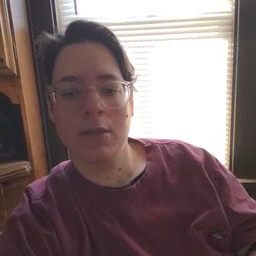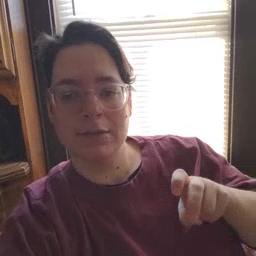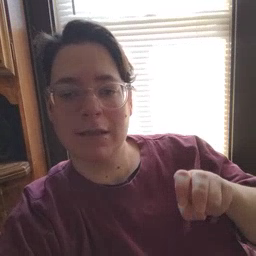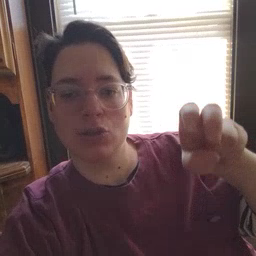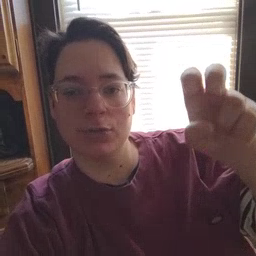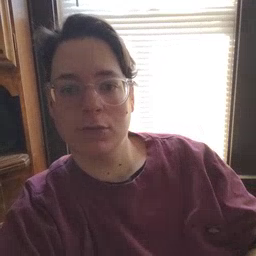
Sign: stairs